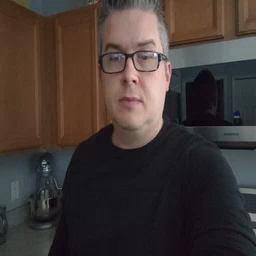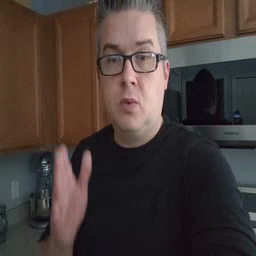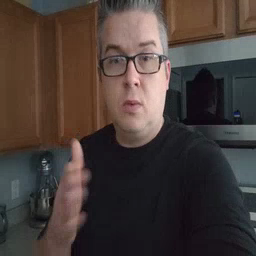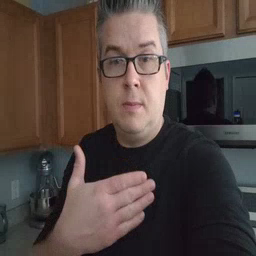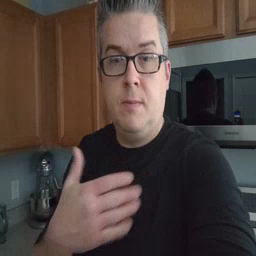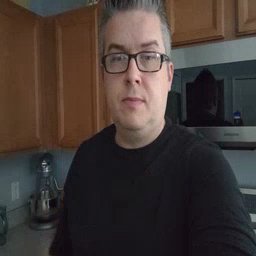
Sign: room